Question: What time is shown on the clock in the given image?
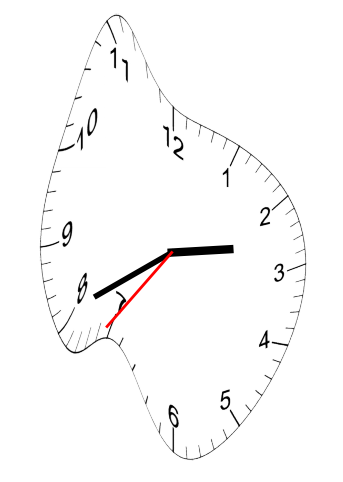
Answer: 02:40:36